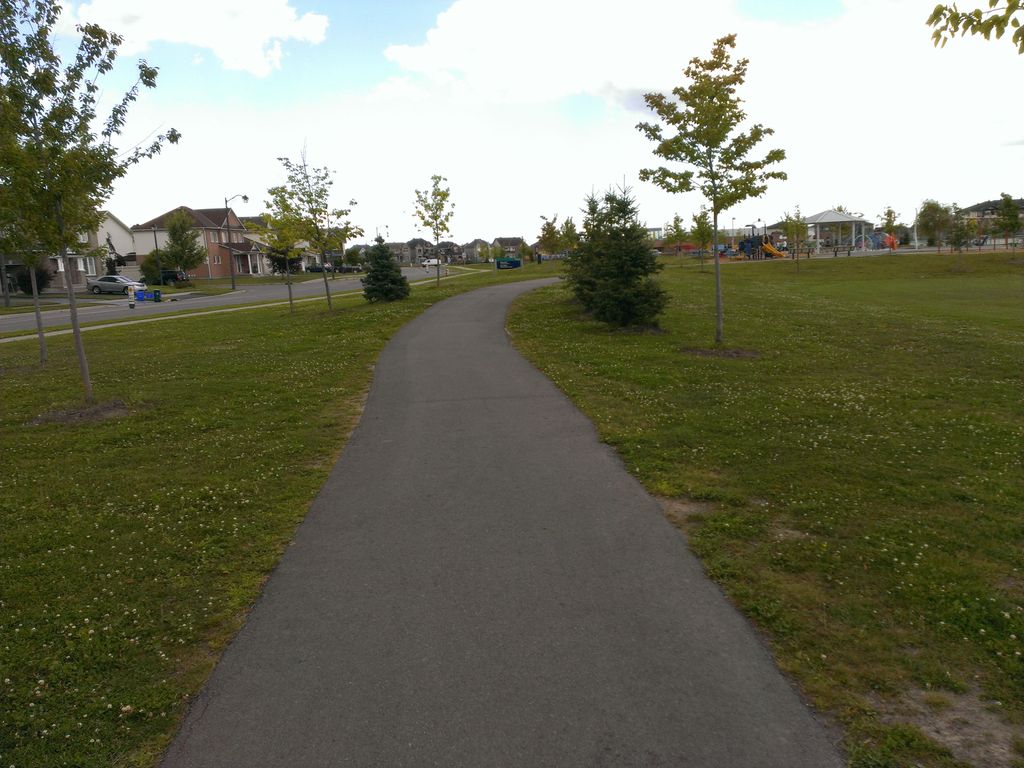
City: ottawa-gatineau